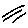
Label: line